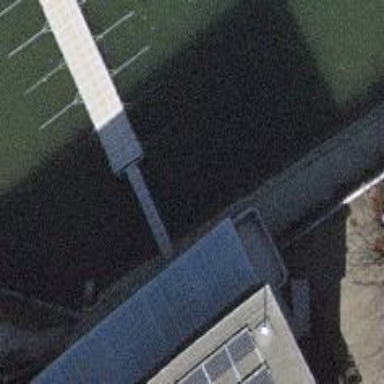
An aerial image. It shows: Commercial mooring pier.